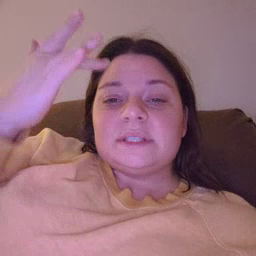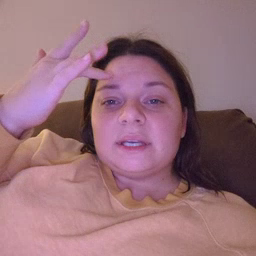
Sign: sick